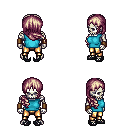
a pixel art fantasy rpg character, male body template, skeleton, teal sleeveless shirt, gold greaves, white blonde right-swept hairstyle, leather bracers, ghillies, four views (front, back, left, right), 2x2 character sprite sheet, small pixel art, hard edges, no anti-aliasing